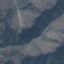
Land use / land cover class: HerbaceousVegetation